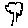
Label: tree